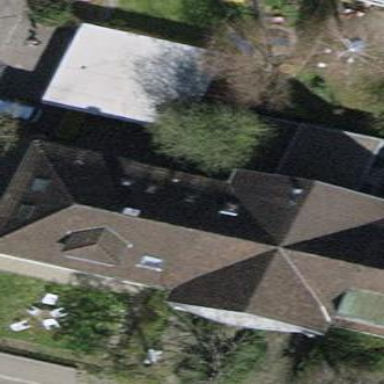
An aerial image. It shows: Apartment building with hipped roof.